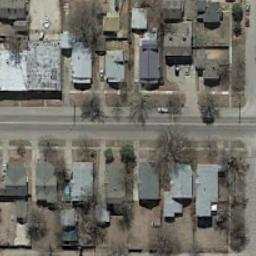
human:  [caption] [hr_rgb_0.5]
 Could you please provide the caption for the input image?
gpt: The medium residential is on the bare land next to the road .

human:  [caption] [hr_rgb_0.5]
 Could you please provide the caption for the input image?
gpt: There are two rows of houses in a medium-sized residential area .

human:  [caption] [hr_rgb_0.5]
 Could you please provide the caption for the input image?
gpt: There are many buildings of different shapes and sizes in medium residential area .

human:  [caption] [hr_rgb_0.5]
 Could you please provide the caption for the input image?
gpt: The medium residential area has some neatly arranged houses and bare trees and a road goes through the medium residential area .

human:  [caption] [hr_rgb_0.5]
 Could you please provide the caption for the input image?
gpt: There are some gray buildings and withered trees on the medium residential area .